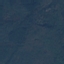
Label: Forest